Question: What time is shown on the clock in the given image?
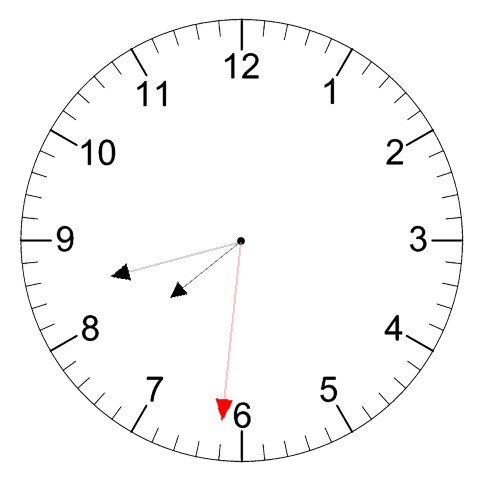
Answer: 07:42:31